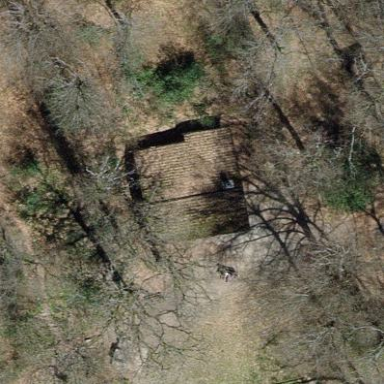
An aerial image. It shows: Cabin is depicted in the image.